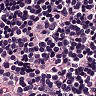
Metastatic tissue present: no